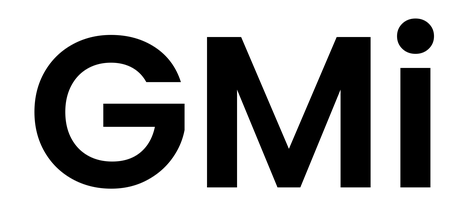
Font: Poppins-SemiBold